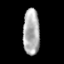
Tissue: skin
Cell type: Epithelial cells
Senescence score: 0.773
Nuclear area (px): 747
Mean DAPI intensity: 173.884